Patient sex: F
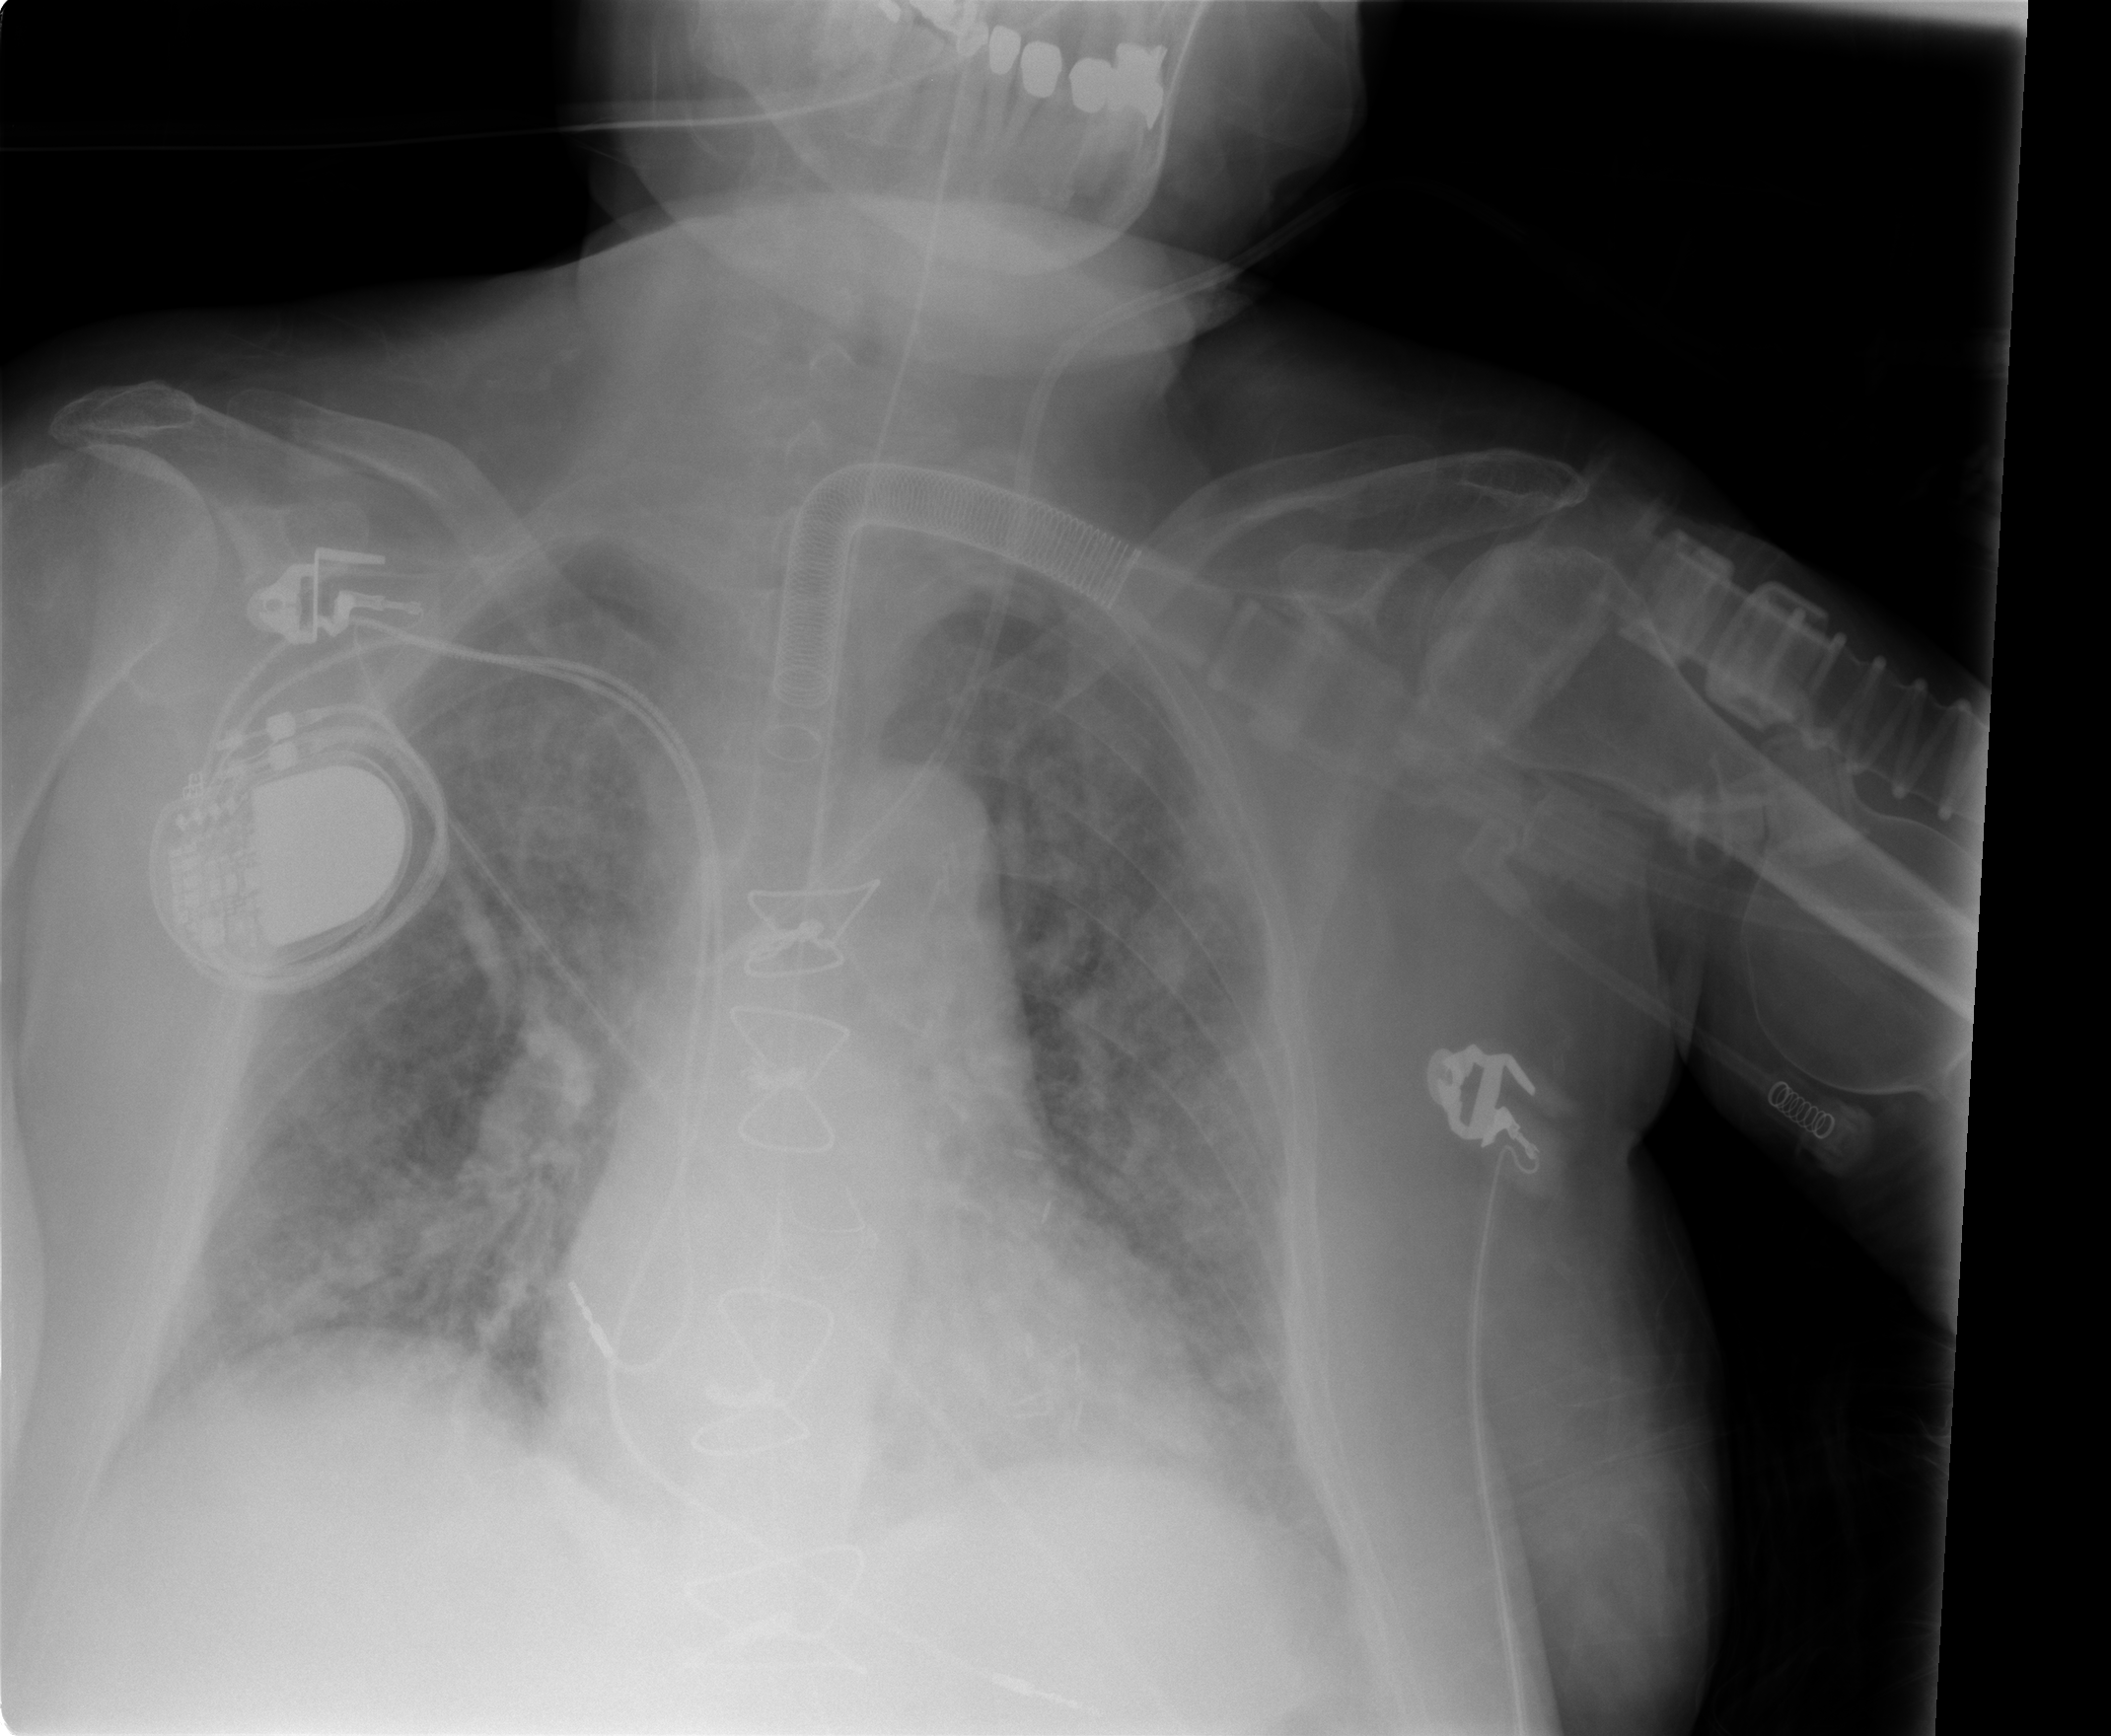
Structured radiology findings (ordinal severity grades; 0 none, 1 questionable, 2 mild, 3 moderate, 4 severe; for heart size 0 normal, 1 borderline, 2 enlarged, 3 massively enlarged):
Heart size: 1
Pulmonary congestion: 2
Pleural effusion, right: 0
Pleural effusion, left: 2
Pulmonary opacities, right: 3
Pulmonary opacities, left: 3
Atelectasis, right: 2
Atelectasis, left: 2